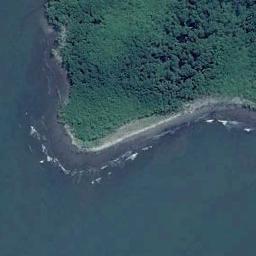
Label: beach